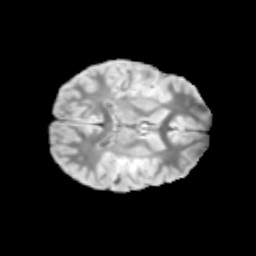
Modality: T2w
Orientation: axial
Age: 9
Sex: male
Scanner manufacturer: siemens
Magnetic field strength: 3 T
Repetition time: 3.8 s
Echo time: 0.07 s